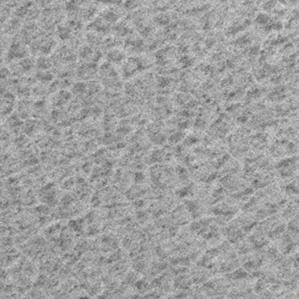
Label: frost